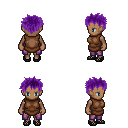
a pixel art fantasy rpg character, female body template, human, dark skin, brown tunic, magenta pants, purple bedhead hairstyle, ghillies, four views (front, back, left, right), 2x2 character sprite sheet, small pixel art, hard edges, no anti-aliasing